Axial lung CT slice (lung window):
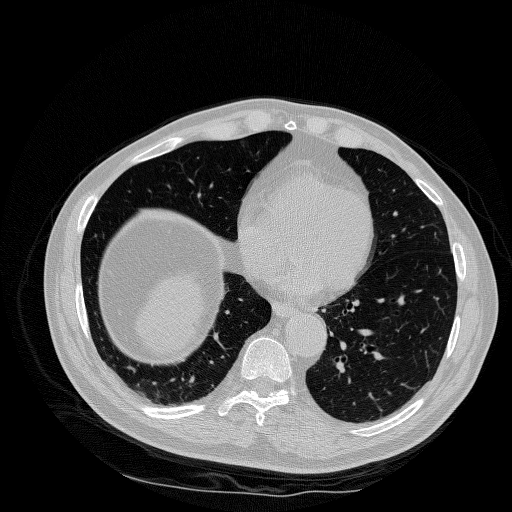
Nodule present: no